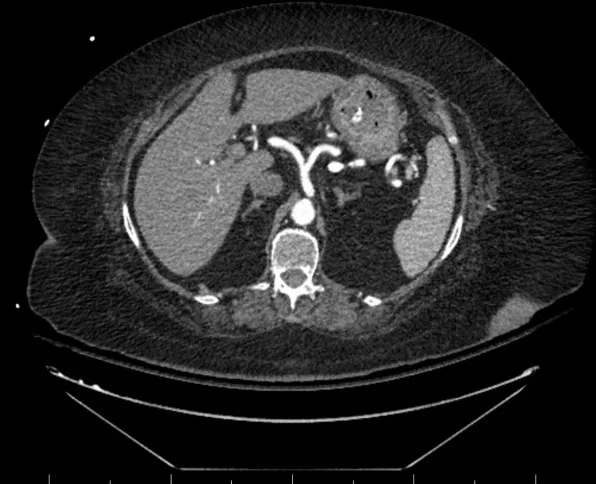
Computed tomography scan of the abdomen showing resolution of the gastric pneumatosis after 4 days.
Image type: radiology (ct)